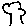
Label: tree